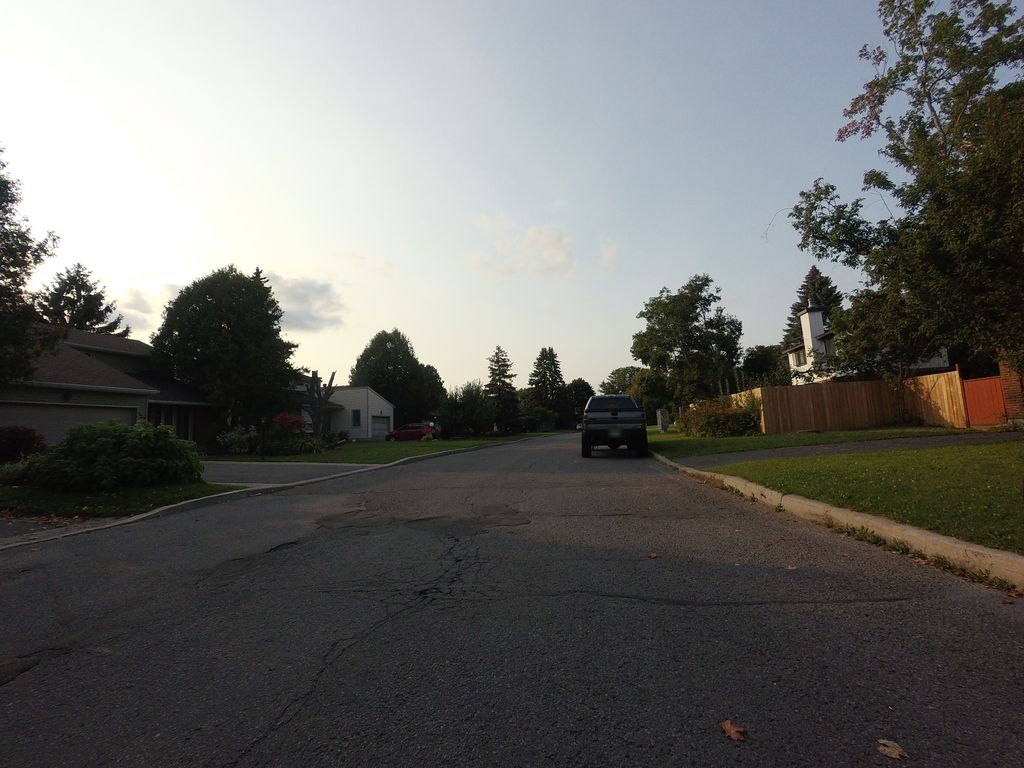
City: ottawa-gatineau